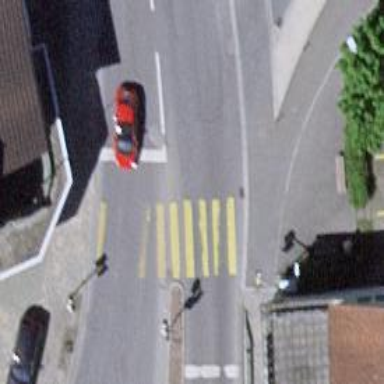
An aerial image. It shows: Road with traffic signals.